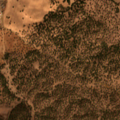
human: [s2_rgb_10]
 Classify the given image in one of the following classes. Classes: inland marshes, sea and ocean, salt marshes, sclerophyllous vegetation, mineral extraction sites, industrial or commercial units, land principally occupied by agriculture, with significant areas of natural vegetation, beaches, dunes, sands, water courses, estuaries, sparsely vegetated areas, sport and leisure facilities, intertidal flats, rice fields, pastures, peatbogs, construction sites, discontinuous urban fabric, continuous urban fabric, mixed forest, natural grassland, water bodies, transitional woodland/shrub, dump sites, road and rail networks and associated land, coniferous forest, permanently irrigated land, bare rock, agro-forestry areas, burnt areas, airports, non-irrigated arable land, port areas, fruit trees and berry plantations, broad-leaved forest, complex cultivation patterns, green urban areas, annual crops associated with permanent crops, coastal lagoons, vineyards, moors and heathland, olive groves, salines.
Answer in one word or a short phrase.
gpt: discontinuous urban fabric, non-irrigated arable land, agro-forestry areas